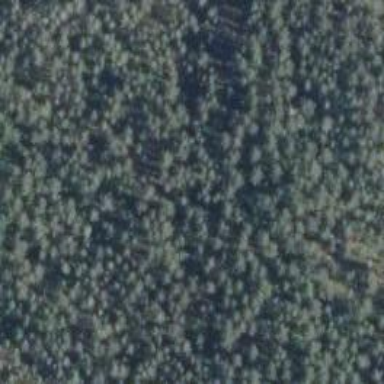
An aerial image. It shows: Needle-leaved woodland.